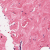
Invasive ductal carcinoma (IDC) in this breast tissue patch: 0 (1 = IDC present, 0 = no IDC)